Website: bh-photo
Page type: cross-sells
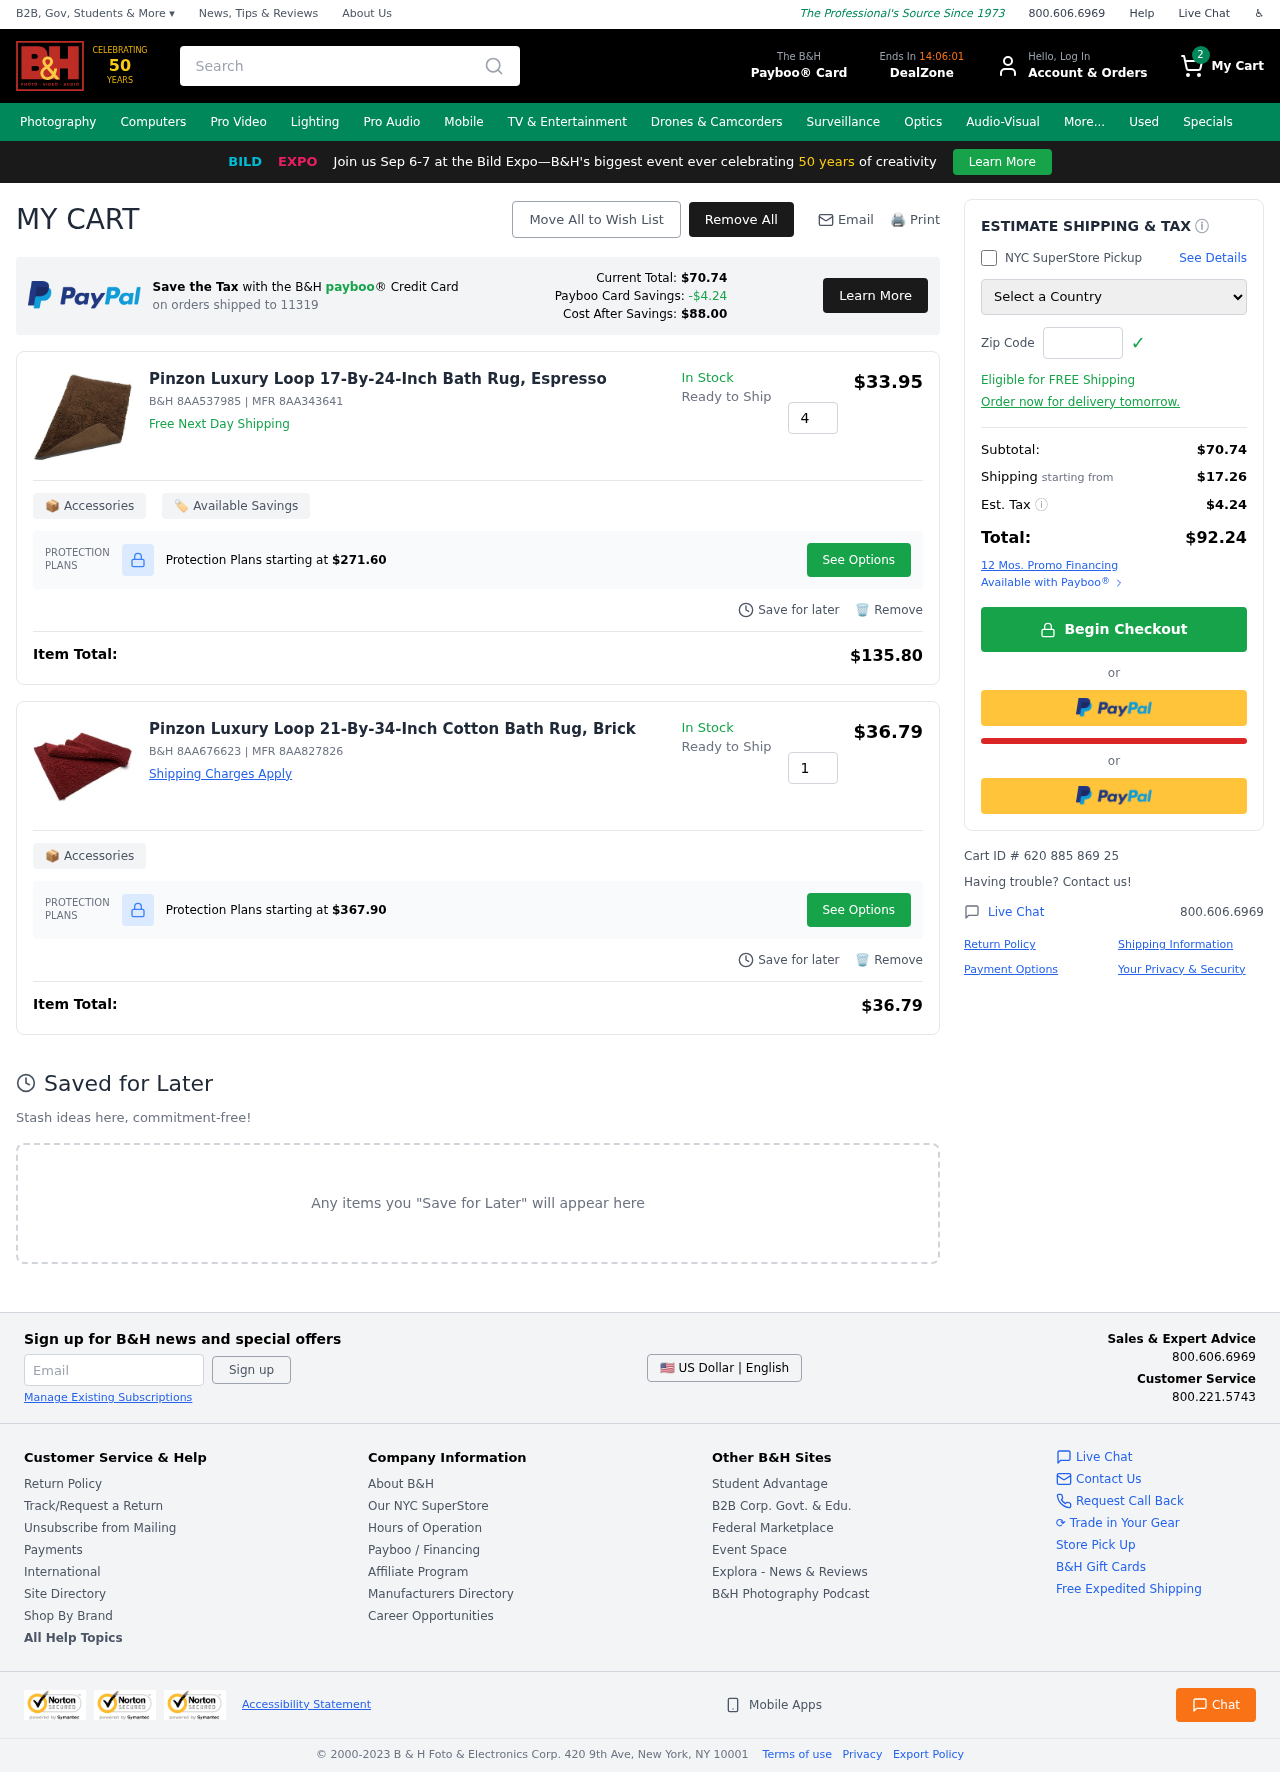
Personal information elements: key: PII_COUNTRY
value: United States
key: PII_POSTCODE
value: on orders shipped to 11319
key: PII_POSTCODE2
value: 47385
Product elements: key: PRODUCT1_NAME
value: Pinzon Luxury Loop 17-By-24-Inch Bath Rug, Espresso
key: PRODUCT1_PRICE
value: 33.95
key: PRODUCT1_QUANTITY
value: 4
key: PRODUCT2_NAME
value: Pinzon Luxury Loop 21-By-34-Inch Cotton Bath Rug, Brick
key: PRODUCT2_PRICE
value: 36.79
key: PRODUCT2_QUANTITY
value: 1
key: PRODUCT1_SKU
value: B&H 8AA537985
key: PRODUCT1_MFR
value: MFR 8AA343641
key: PRODUCT1_PROTECTION_PRICE
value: $271.60
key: PRODUCT1_ITEM_TOTAL
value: $135.80
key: PRODUCT2_SKU
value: B&H 8AA676623
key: PRODUCT2_MFR
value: MFR 8AA827826
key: PRODUCT2_PROTECTION_PRICE
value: $367.90
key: PRODUCT2_ITEM_TOTAL
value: $36.79
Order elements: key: ORDER_NUM_ITEMS
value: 2
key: PAYBOO_CURRENT_TOTAL
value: $70.74
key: ORDER_SUBTOTAL
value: $70.74
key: ORDER_SHIPPING_COST
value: $17.26
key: ORDER_TAX
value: $4.24
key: ORDER_TOTAL
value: $92.24
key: ORDER_ID
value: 620 885 869 25
Search elements: key: HEADER_SEARCH
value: Search
Other elements: key: PAYBOO_SAVINGS
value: -$4.24
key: PAYBOO_COST_AFTER_SAVINGS
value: $88.00